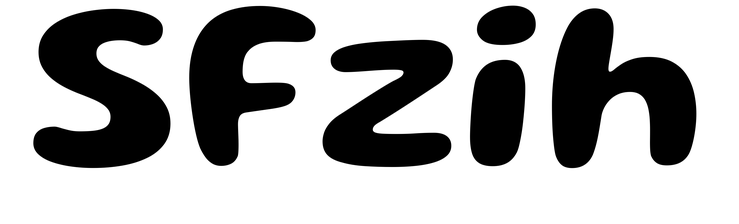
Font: Gluten_SemiBold